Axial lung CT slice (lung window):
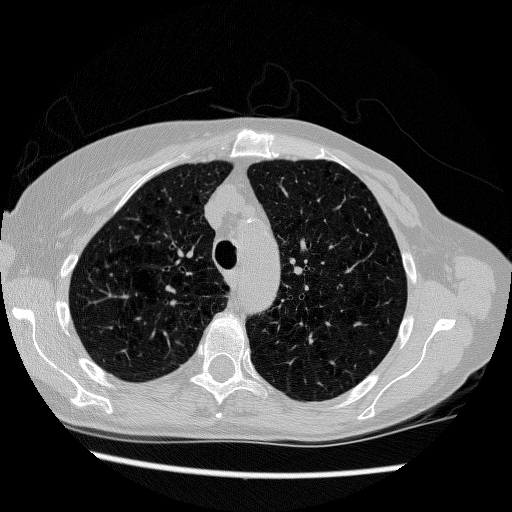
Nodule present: no